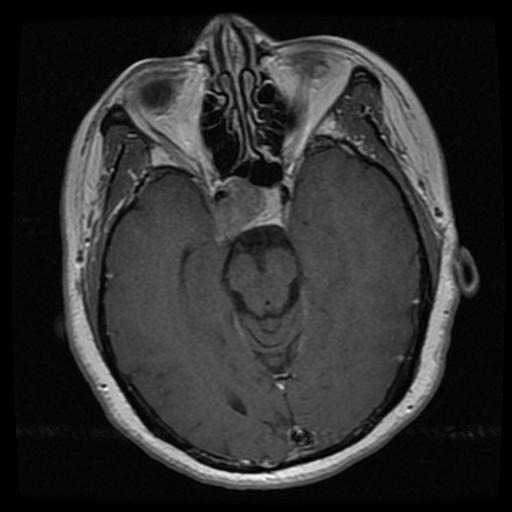
Label: pituitary